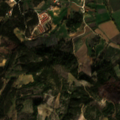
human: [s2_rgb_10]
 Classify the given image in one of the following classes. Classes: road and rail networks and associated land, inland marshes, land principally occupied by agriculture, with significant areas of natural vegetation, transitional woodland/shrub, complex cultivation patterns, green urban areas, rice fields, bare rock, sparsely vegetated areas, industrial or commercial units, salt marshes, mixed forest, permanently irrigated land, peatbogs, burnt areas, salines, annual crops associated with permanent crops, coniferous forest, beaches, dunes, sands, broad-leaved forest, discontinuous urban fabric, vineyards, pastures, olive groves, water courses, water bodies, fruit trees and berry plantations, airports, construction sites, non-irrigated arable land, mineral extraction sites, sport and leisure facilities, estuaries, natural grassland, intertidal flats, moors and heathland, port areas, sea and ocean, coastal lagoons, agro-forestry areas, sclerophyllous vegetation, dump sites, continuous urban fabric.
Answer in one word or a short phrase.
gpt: permanently irrigated land, olive groves, complex cultivation patterns, land principally occupied by agriculture, with significant areas of natural vegetation, moors and heathland